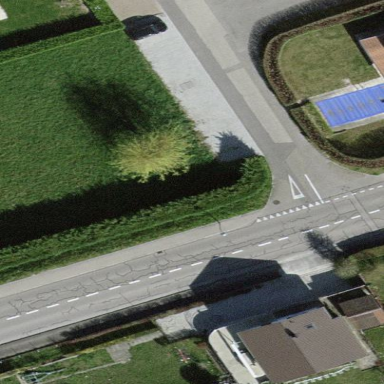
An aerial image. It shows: Parking available on the street side.